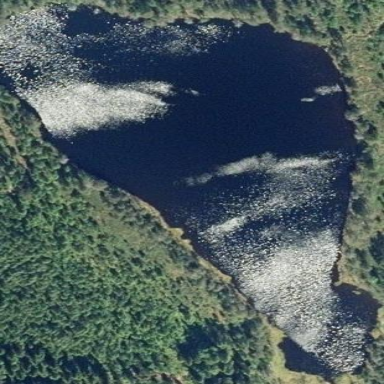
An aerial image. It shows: Lake with natural water.